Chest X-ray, AP view. Patient: 40 years old, sex F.
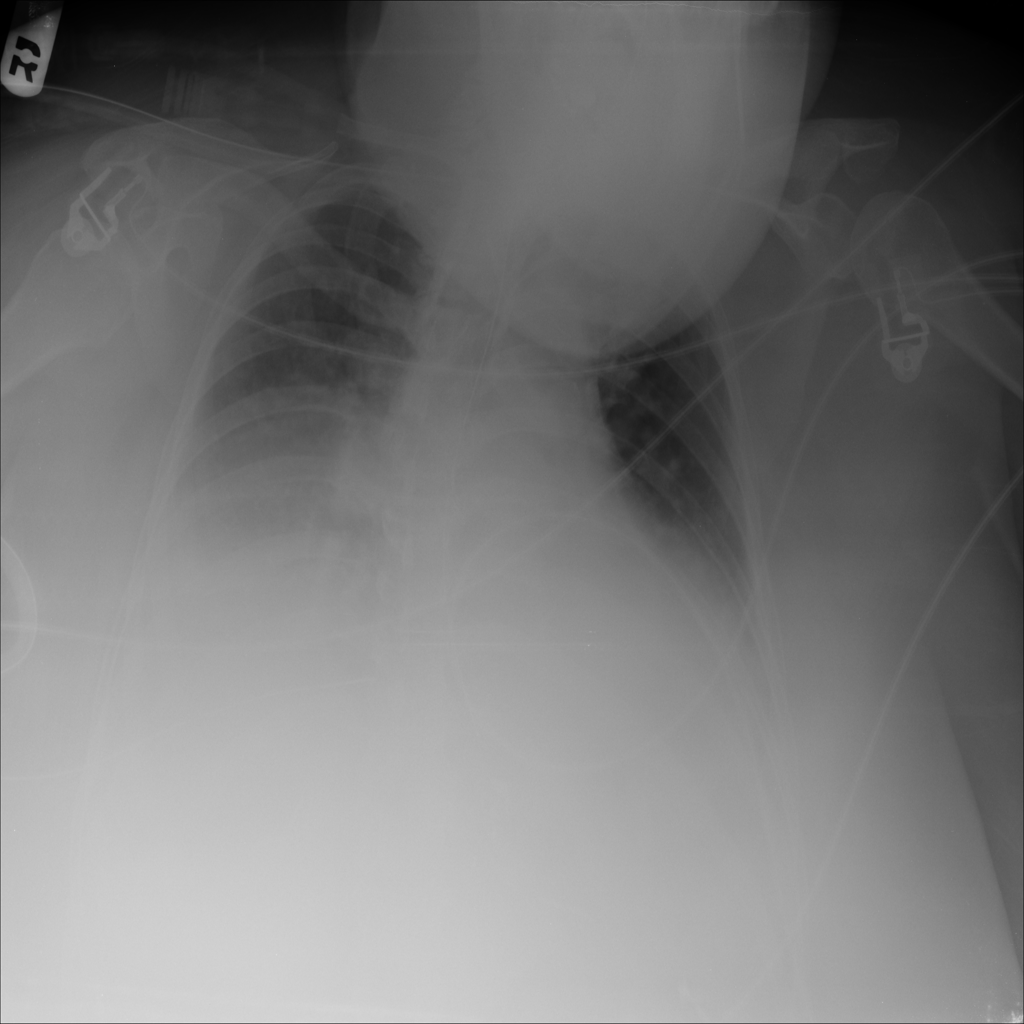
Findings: Consolidation, Effusion